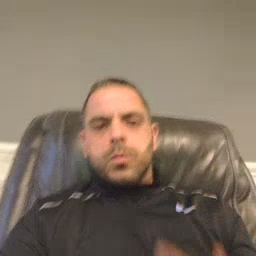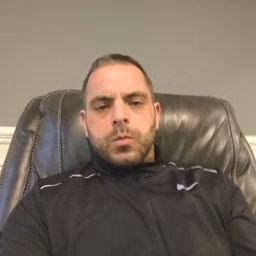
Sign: clean